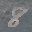
Label: 8